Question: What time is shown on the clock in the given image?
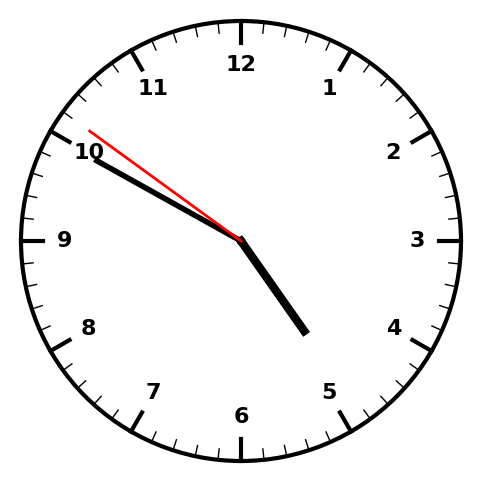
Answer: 04:49:51